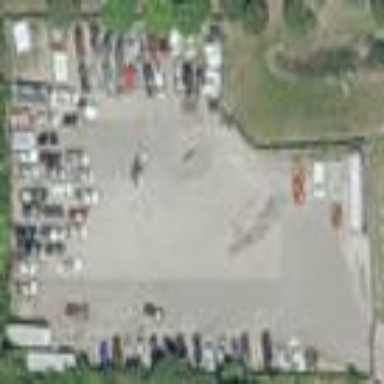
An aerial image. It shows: Vehicle storage lot enclosed by fence.